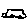
Label: car